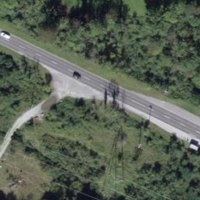
EUNIS habitat code: 32
Species observed at this site:
Zygaena filipendulae